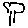
Label: tree